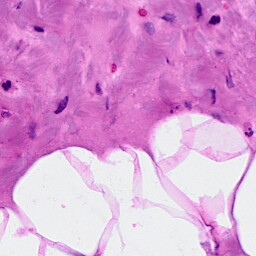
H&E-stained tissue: Breast